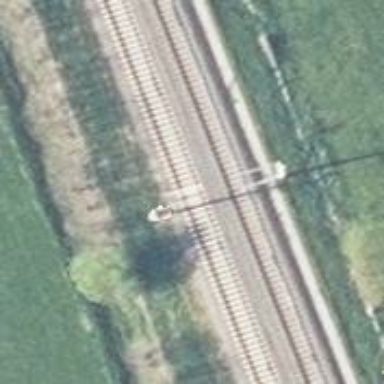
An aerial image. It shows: Milestone along the railway track with catenary mast.